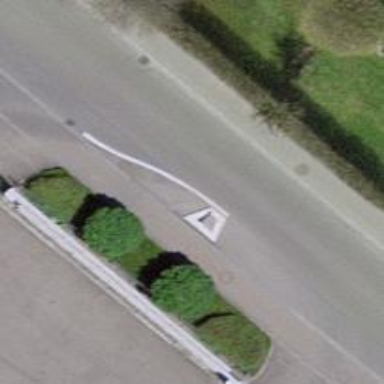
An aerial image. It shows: Chicane for traffic calming.